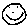
Label: smiley face